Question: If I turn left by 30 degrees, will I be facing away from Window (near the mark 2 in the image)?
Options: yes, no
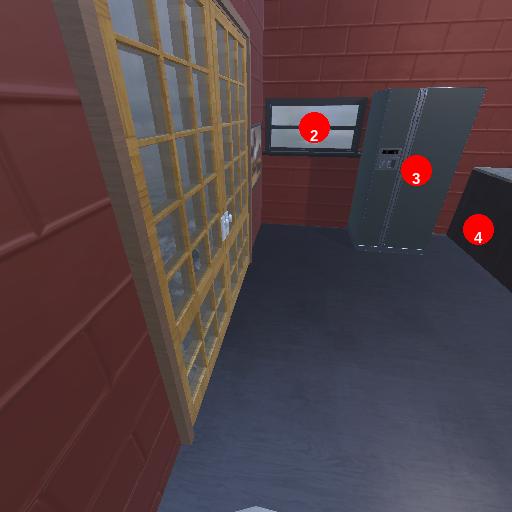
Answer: yes